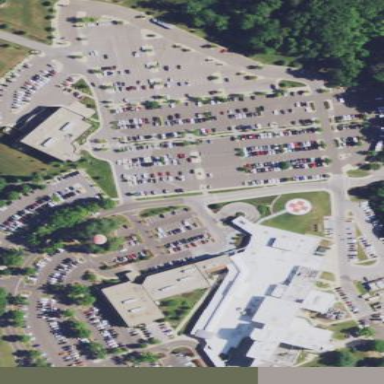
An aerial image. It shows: Hospital providing healthcare services.